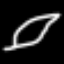
Label: leaf